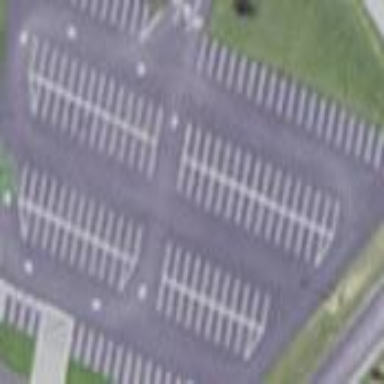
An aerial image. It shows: Parking aisle designated as service road.